This grayscale texture is a bearing vibration snapshot reshaped row-by-row into a square image. What is the most likely bearing condition (normal, inner_race, outer_race, ball)?
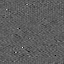
Answer: inner_race